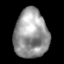
Tissue: lung
Cell type: Epithelial cells
Senescence score: 0.2415
Nuclear area (px): 1617
Mean DAPI intensity: 152.03